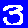
Digit: 3